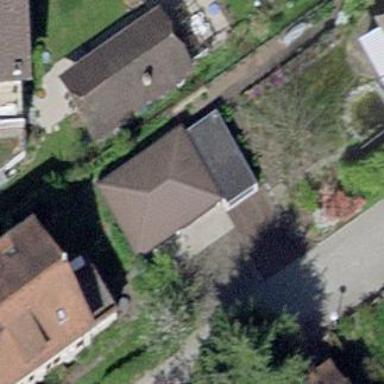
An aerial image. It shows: Garage.